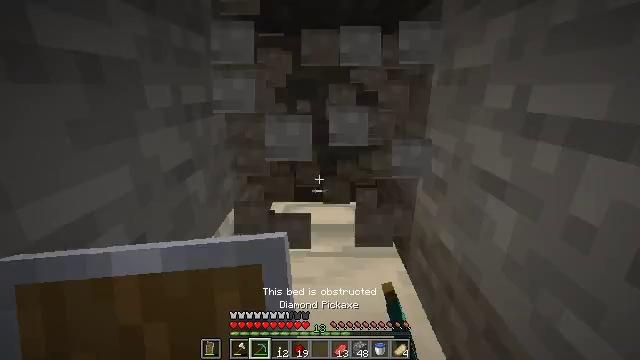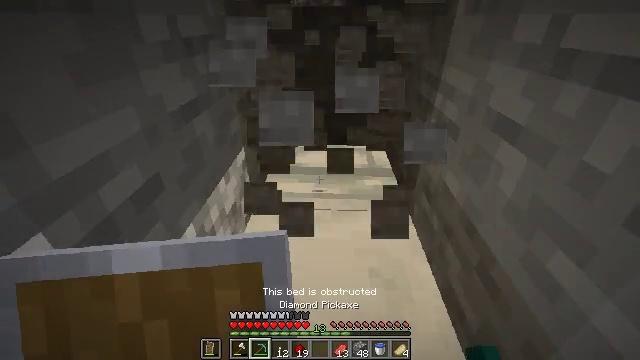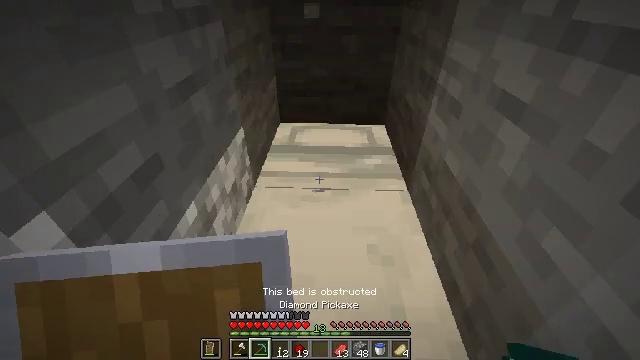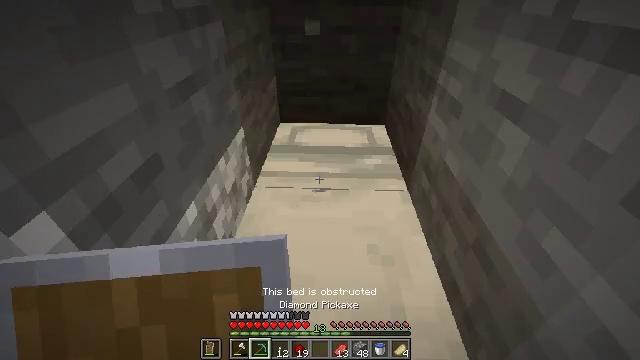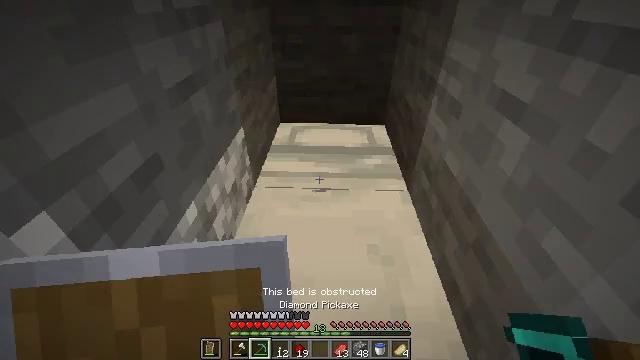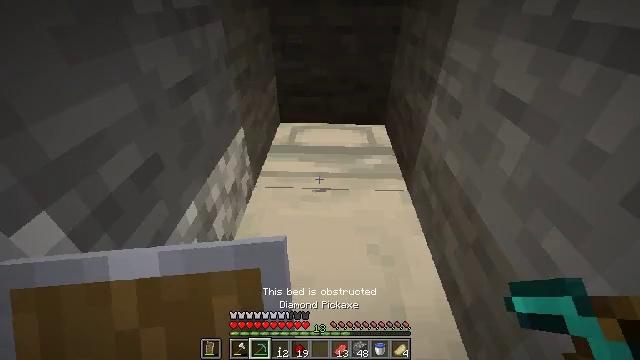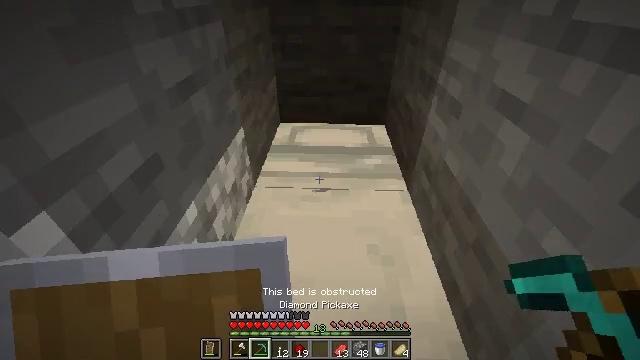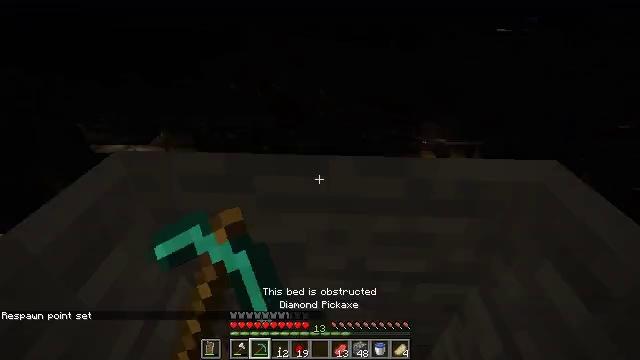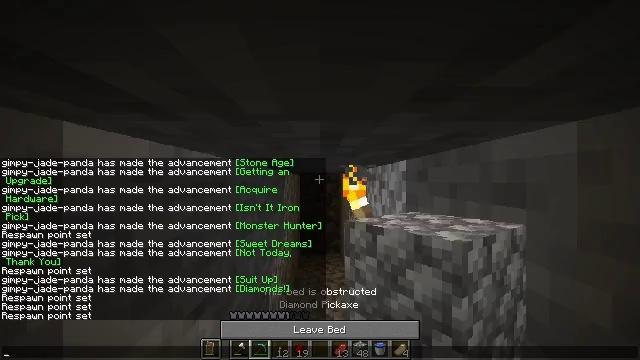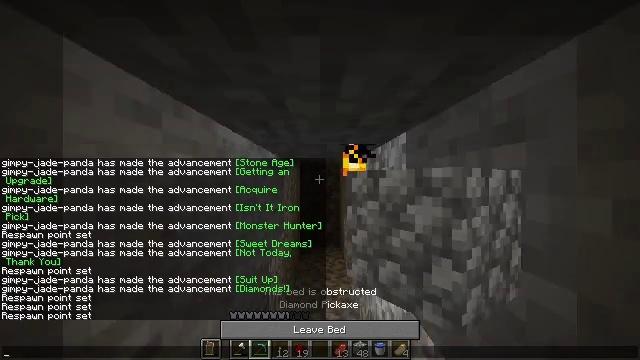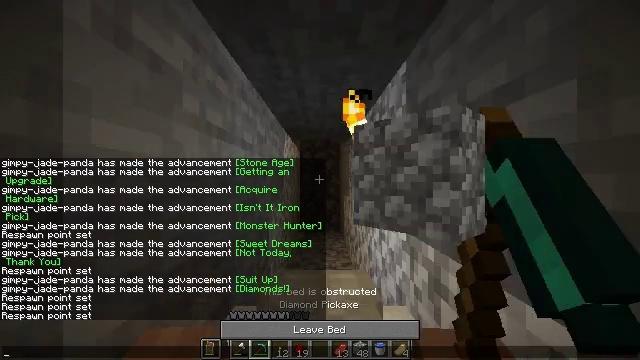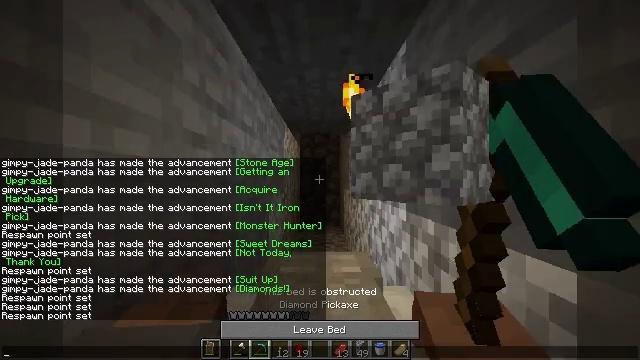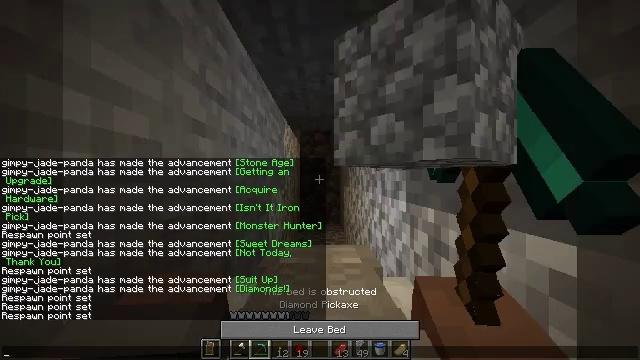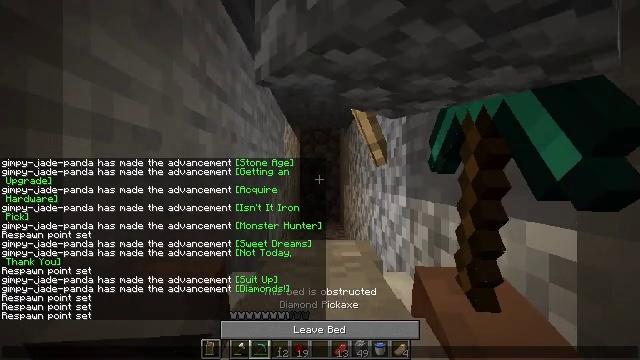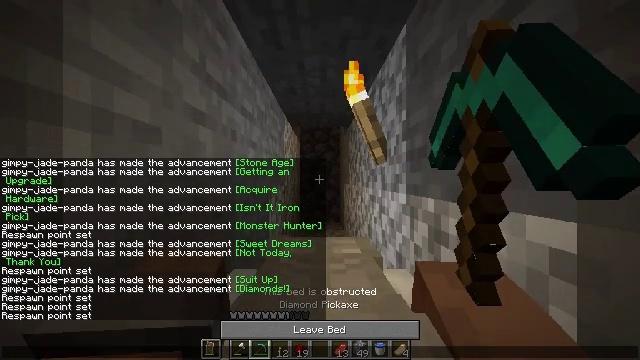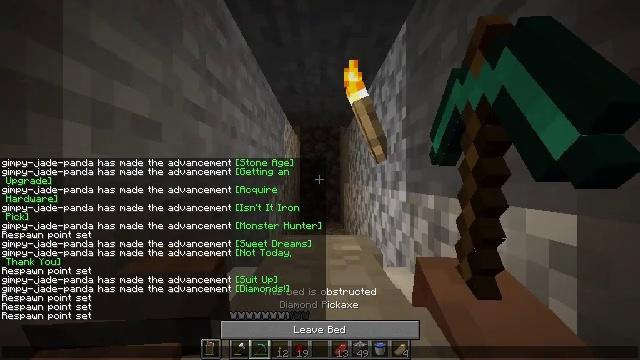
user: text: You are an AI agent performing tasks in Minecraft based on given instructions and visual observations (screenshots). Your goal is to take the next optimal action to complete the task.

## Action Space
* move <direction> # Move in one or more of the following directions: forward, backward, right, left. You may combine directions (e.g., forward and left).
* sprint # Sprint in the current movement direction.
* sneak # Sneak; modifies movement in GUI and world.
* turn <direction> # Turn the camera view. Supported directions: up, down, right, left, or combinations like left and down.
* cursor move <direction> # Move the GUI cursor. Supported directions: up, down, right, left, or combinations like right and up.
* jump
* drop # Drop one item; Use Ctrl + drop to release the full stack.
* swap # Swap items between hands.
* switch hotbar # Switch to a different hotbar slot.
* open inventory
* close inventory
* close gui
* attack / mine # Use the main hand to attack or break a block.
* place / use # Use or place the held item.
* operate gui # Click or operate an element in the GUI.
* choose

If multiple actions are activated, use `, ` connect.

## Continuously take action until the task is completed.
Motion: motion action
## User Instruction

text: Attack the white bed to collect it.
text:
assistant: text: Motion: turn left and down
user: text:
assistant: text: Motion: turn down, use / place
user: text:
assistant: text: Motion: use / place
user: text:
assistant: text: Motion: use / place
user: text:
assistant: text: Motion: no_op
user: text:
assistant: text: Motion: no_op
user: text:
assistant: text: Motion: no_op
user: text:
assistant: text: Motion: no_op
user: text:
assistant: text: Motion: open gui
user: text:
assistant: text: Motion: no_op
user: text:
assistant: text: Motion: no_op
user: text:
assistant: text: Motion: no_op
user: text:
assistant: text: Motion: no_op
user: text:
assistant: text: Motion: no_op
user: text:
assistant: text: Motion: no_op
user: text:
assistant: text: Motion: no_op
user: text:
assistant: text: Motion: no_op
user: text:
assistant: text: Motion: no_op
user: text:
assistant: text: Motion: no_op
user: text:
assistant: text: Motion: no_op
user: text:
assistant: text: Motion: no_op
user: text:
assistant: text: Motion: no_op
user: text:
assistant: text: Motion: no_op
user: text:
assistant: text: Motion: no_op
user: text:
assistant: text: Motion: no_op
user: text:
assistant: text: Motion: no_op
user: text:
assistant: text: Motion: no_op
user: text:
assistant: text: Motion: no_op
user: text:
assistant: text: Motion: no_op
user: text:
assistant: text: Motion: no_op